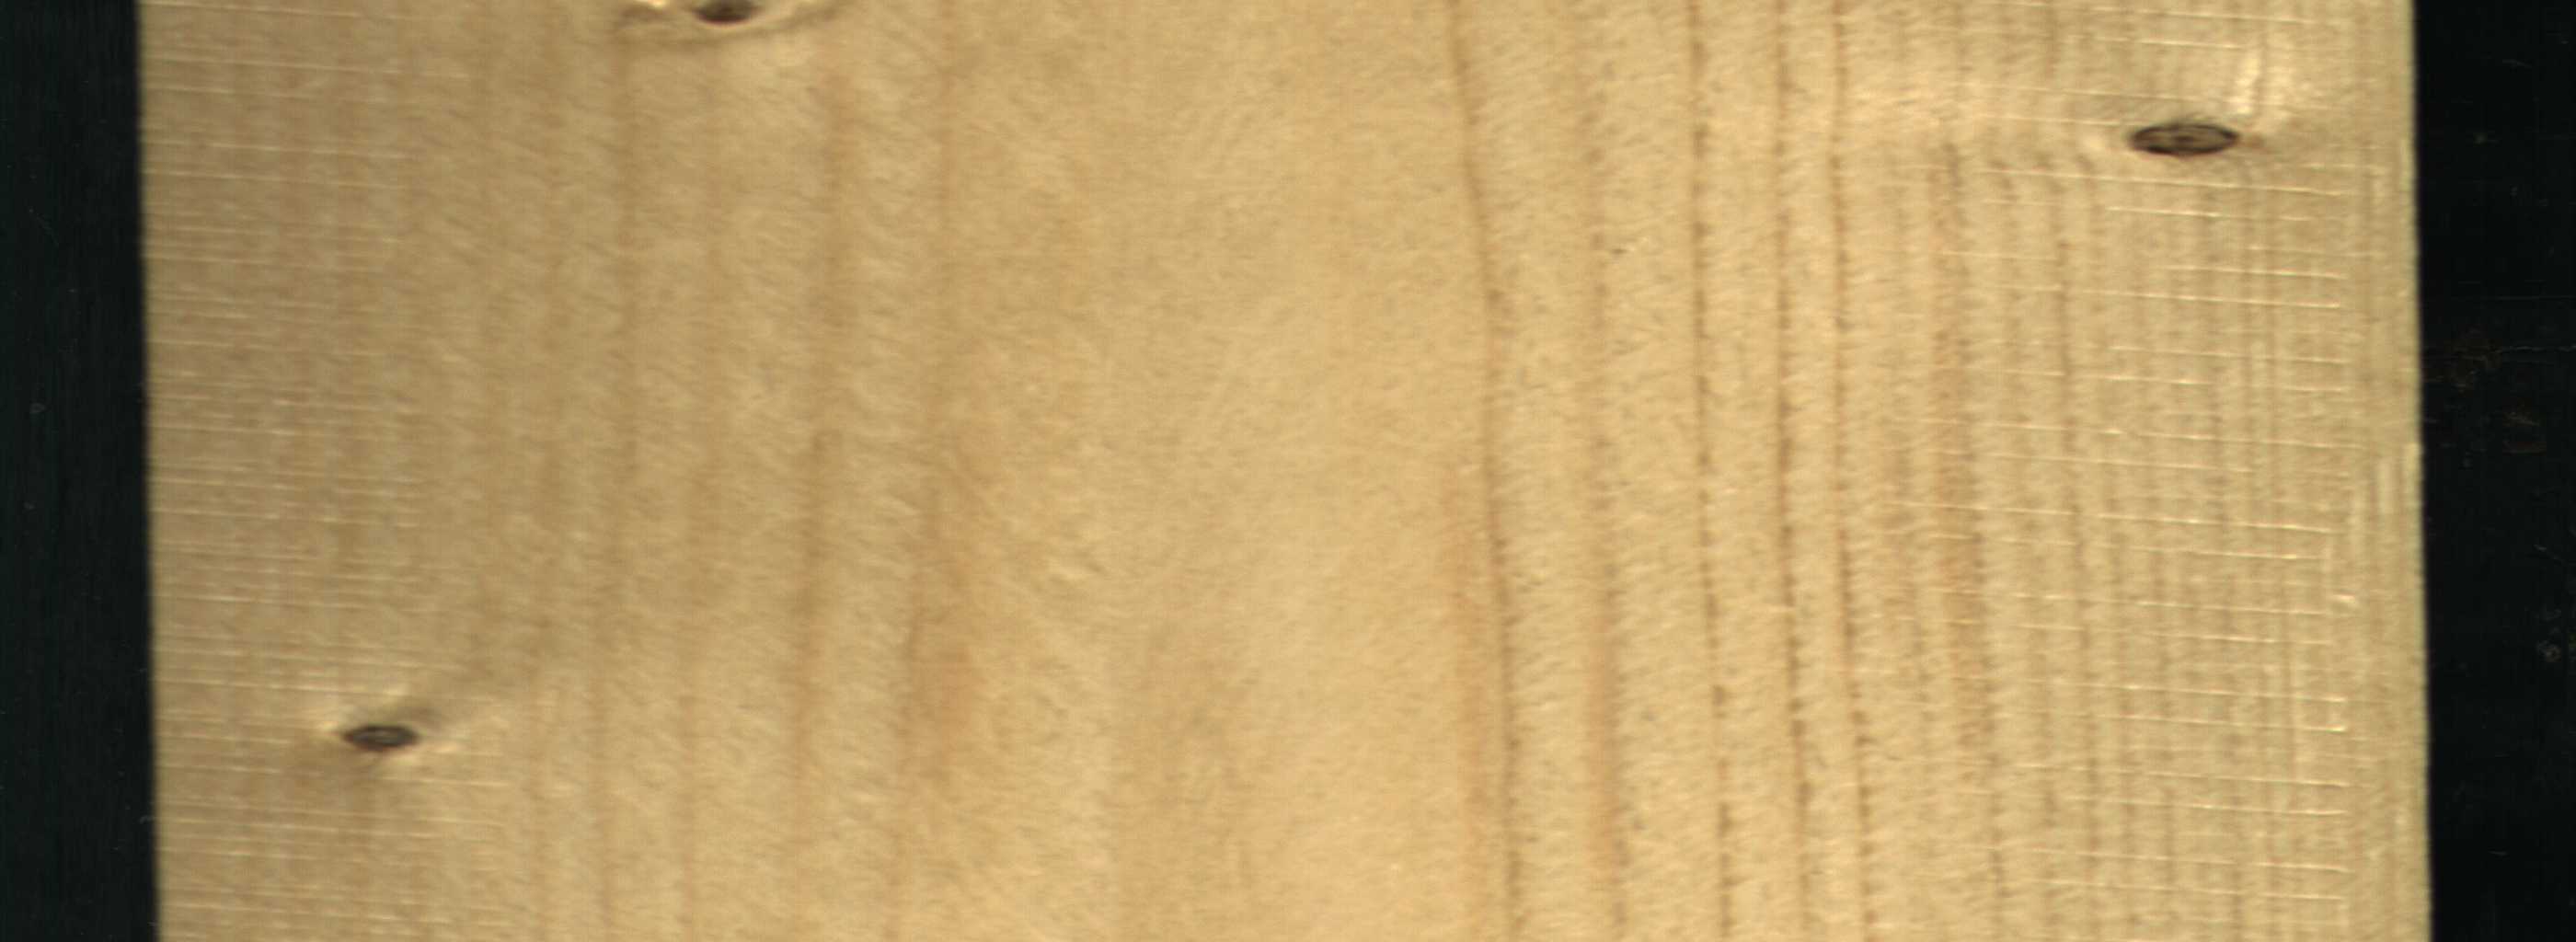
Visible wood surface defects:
Dead_Knot
Live_Knot
Live_Knot